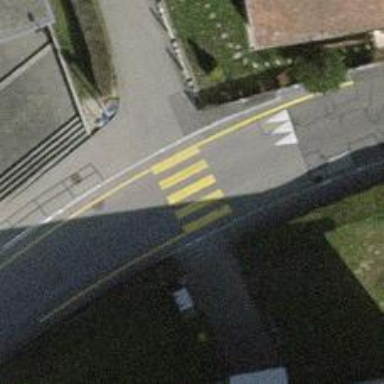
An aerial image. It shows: Uncontrolled road crossing.